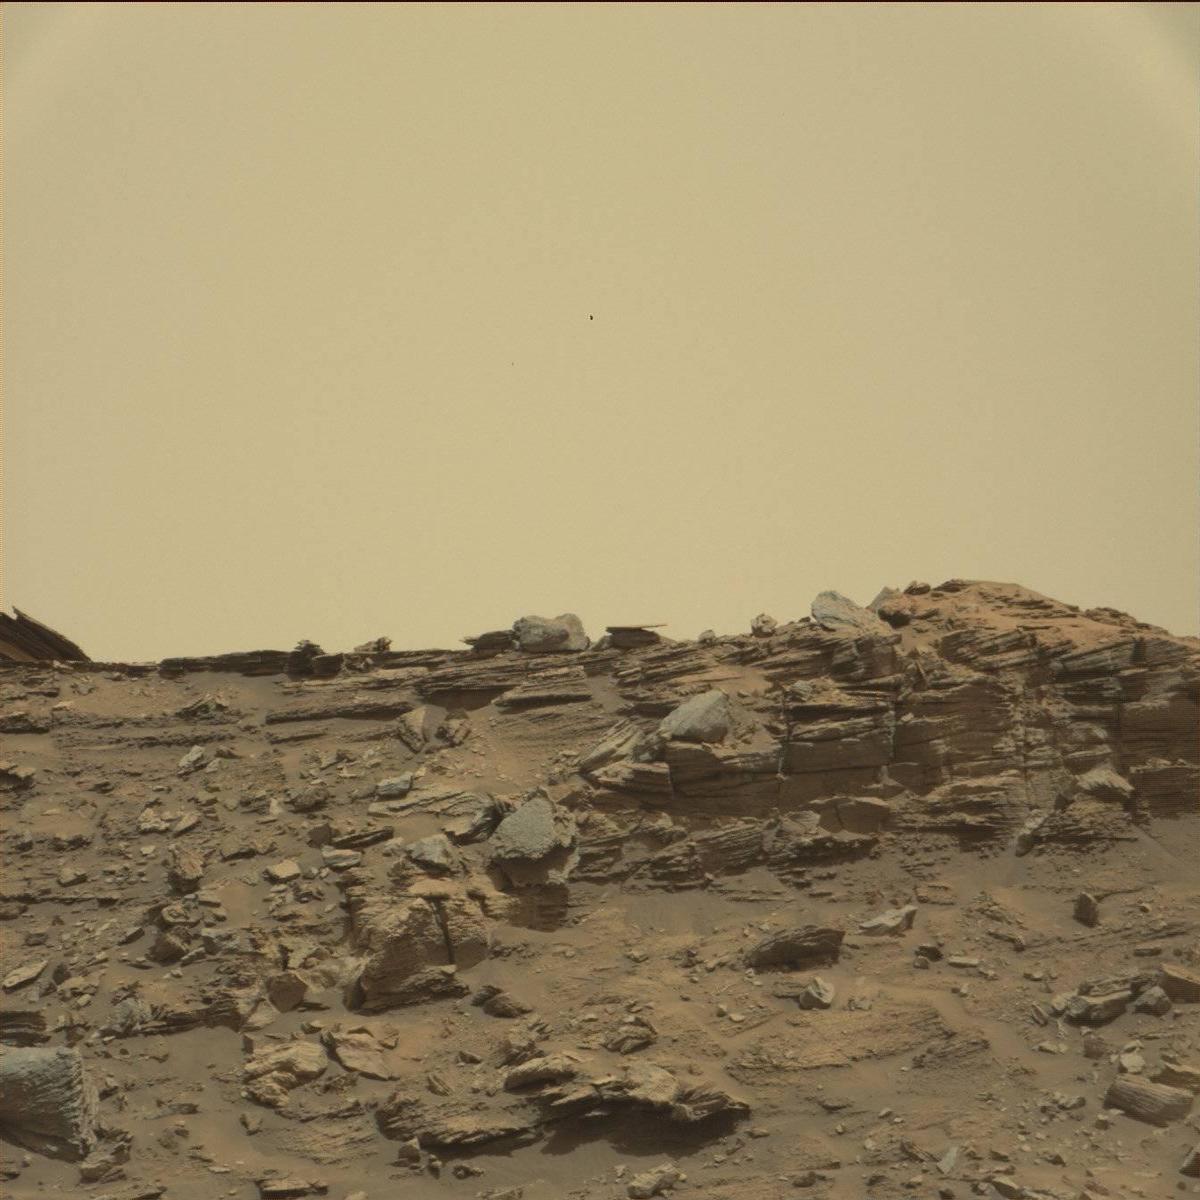
Terrain classes present: Bedrock, Rock, Sand / Soil, Sky